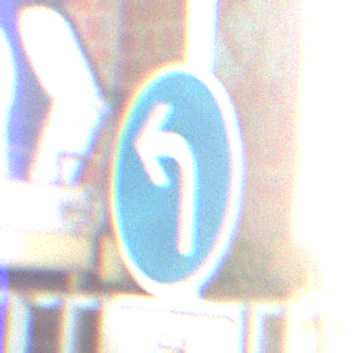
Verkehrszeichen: VorgeschriebeneFahrtrichtungLinks
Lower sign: EinspurigeFahrzeugeFrei1
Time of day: Midday
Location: Roofed (Special)
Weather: Overcast
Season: NotSpecified
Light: Natural